Question: . Pls, check the screenshot.
I am using a jQuery plugin for multiupload with the support of HTML5 File API located on this <URL>.
File upload works fine, but I'm stuck at the point where I need to hide the uploading progress bar once the upload is finished, but do not know how to do it without any special key to tell to remove progress bar from that element.
To clarify my question, here is a screenshot. 5th and 6th images are at the uploading state. 6th image is about to be finished, so once it's successfully uploaded, I want to hide that progress bar which is below that image, but without touching the other progress bars on the other items.

Here is the javascript code (just search the function where is 'console.log(this._id);' line:
'''
var announcements = function () {
/*** ******************** ***/
/*** 1.1 MAIN INIT METHOD ***/
function _init() {
// Main inits on document ready state
}
/*** ********************* ***/
/*** 1.2 PRIVATE FUNCTIONS ***/
function _form_upload(){
// Main form for fallbacks
var $form_form = $('#form');
// Standard input file
var $form_file_input = $('#file_uploader');
// File POST field name (for ex., it will be used as key in $_FILES array, if you using PHP)
var $form_file_fieldName = 'image-file';
// Upload url
var $form_file_url = '/announcements/form_file_upload/' + $form_file_fieldName;
// List of available thumbnail previews based on selected files
var $form_file_list = $('#form_file_list');
// File upload progress
var $form_file_progress = $('#form_file_progress');
// Settings
var $form_file_autostartOn = true;
var $form_file_previewsOn = true;
// Misc
var isImgFile = function(file) {
return file.type.match(/image.*/);
};
var imagesCount = $form_file_list.length + 1;
var templateProgress = $form_file_list.find('div.progress').remove().wrap('<div/>').parent().html()
var template = $form_file_list.html()
// File uploader init
$form_file_input.damnUploader({
// URL of server-side upload handler
url: $form_file_url,
// File POST field name
fieldName: $form_file_fieldName,
// Container for handling drag&drops (not required)
dropBox: $('html'),
// Expected response type ('text' or 'json')
dataType: 'JSON',
// Multiple selection
multiple: false
});
// Creates queue table row with file information and upload status
var createRowFromUploadItem = function(ui) {
var $row = $('<div class="col-xs-4"/>').appendTo($form_file_list);
var $progressBar = $('<div/>').addClass('progress-bar progress-bar-success').css('width', '0%').attr('aria-valuemin', 0).attr('aria-valuemax', 100);
var $pbWrapper = $('<div/>').addClass('progress').append($progressBar);
// Defining cancel button & its handler
/*
var $cancelBtn = $('<a/>').attr('href', 'javascript:').append(
$('<span/>').addClass('glyphicon glyphicon-remove')
).on('click', function() {
var $statusCell = $pbWrapper.parent();
$statusCell.empty().html('<i>cancelled</i>');
ui.cancel();
console.log((ui.file.name || "[custom-data]") + " canceled");
});
*/
// Generating preview
var $preview;
if ($form_file_previewsOn) {
if (isImgFile(ui.file)) {
// image preview (note: might work slow with large images)
$preview = $('<img/>').attr('width', 120);
ui.readAs('DataURL', function(e) {
$preview.attr('src', e.target.result);
});
} else {
// plain text preview
$preview = $('<i/>');
ui.readAs('Text', function(e) {
$preview.text(e.target.result.substr(0, 15) + '...');
});
}
} else {
$preview = $('<i class="fa fa-image"></i>');
}
// Constructing thumbnails markup
$('<div class="thumbnail"/>').append($preview).appendTo($row);
$row.find('.thumbnail').append('<button type="button" name="formImageRemove" value="imageRemove" class="btn btn-danger btn-xs" role="button" />');
$row.find('.thumbnail').prepend(loading);
$row.find('.uploading').append($pbWrapper);
$row.find('button').append('<i class="fa fa-fw fa-trash-o" />');
return $progressBar;
};
// File adding handler
var fileAddHandler = function(e) {
// e.uploadItem represents uploader task as special object,
// that allows us to define complete & progress callbacks as well as some another parameters
// for every single upload
var ui = e.uploadItem;
var filename = ui.file.name || ""; // Filename property may be absent when adding custom data
// We can replace original filename if needed
if (!filename.length) {
ui.replaceName = "custom-data";
} else if (filename.length > 14) {
ui.replaceName = filename.substr(0, 10) + "_" + filename.substr(filename.lastIndexOf('.'));
}
// Show info and response when upload completed
var $progressBar = createRowFromUploadItem(ui);
ui.completeCallback = function(success, data, errorCode) {
// Original filename
// console.log((this.file.name || "[custom-data]"));
if (success) {
// Add animation class for fadeout
$(this).find('.loading').addClass('animated fadeOutDown');
console.log(this._id);
console.log(ui);
// Add some data to POST in upload request once upload finished and new filename retrieved
ui.addPostData($form_form.serializeArray()); // from array
ui.addPostData('images[]', JSON.parse(data).file_name); // .. or as field/value pair
} else {
console.log('uploading failed. Response code is:', errorCode);
}
};
// Updating progress bar value in progress callback
ui.progressCallback = function(percent) {
$progressBar.css('width', Math.round(percent) + '%');
};
// To start uploading immediately as soon as added
$form_file_autostartOn && ui.upload();
};
var loading = function(){
return '<div class="loading">
<div class="uploading animated fadeInUp">
<img src="/assets/img/loaders/ajax-loader.gif" />
</div>
</div>';
}
// File Uploader events
$form_file_input.on({
'du.add' : fileAddHandler,
'du.limit' : function() {
console.error("File upload limit exceeded!");
},
'du.completed' : function() {
console.info('******');
console.info("All uploads completed!");
}
});
}
/*** ************************************************** ***/
/*** 1.3 MAKE PRIVATE FUNCTIONS ACCESSIBLE FROM OUTSIDE ***/
return {
init: function () {
_init();
},
form_upload:function(){
_form_upload();
}
};
}();
$(document).ready(function () {
announcements.init();
});
'''
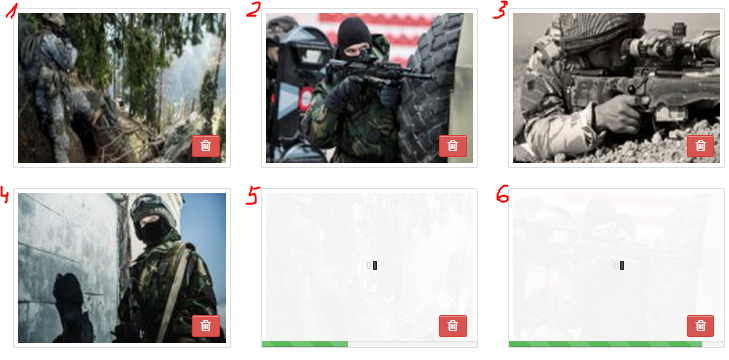
Answer: Make a custom event and trigger it with Jquery:
'''
$( "#hide_loading" ).on( "done", function() {
( "#hide_loading" ).animate({
opacity: 0
}, 5000);
});
if ( success ) {
$( ".hide_loading").trigger( "loadingfade" );
}
'''
and if you completely want to remove it from the DOM structure after the animation:
'''
$( "#hide_loading" ).on( "loadingfade", function() {
$( ".hide_loading" ).animate({
//put animations here (don't forget cross browser compatibility)
opacity: 0,
}, 5000, function() { //this function is called when the animation is completed
$( "#hide_loading" ).remove();
});
});
'''
(now just add the class 'hide_loading' to your loading elements)